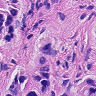
Metastatic tissue present: yes